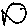
Label: fish